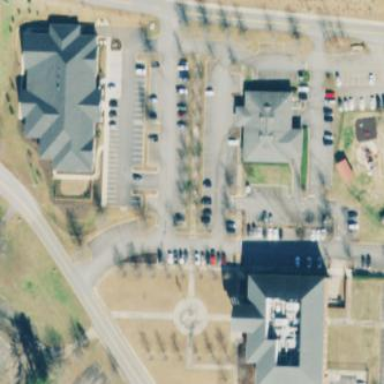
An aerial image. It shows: Parking area.